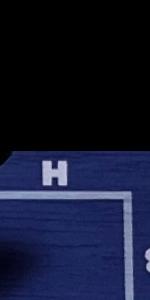
Label: Empty